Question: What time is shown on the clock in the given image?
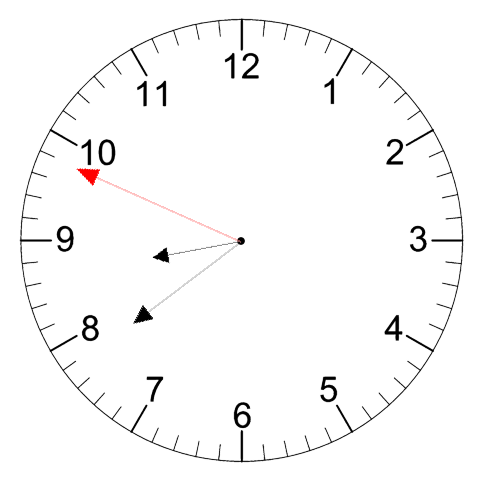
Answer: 08:38:49